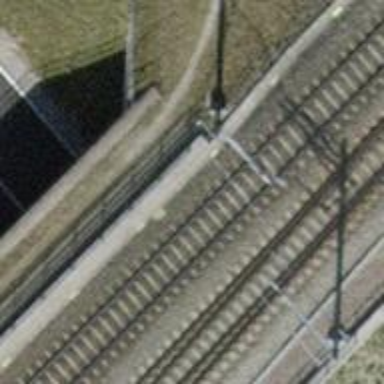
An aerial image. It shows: Single railway track with electrification through contact line.